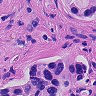
Metastatic tissue present: yes